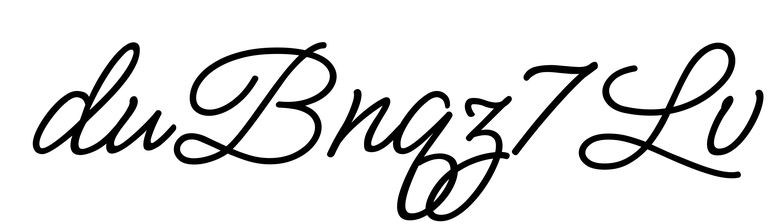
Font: MeowScript-Regular